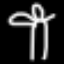
Label: palm tree